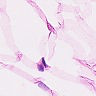
Metastatic tissue present: no